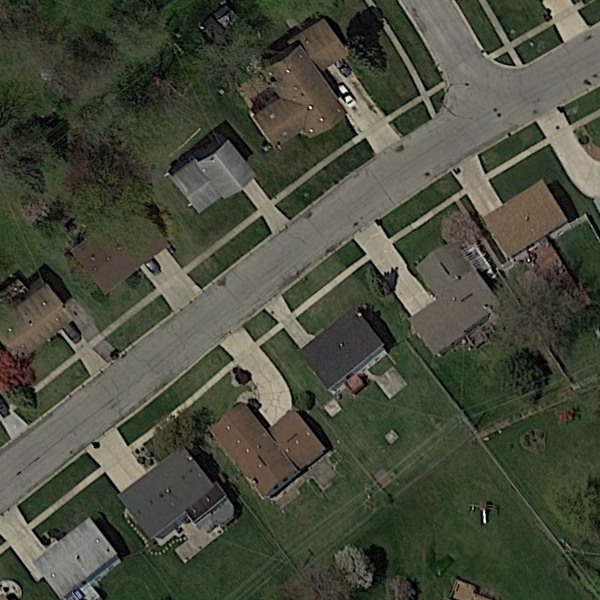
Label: MediumResidential